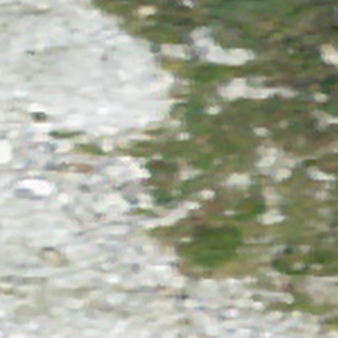
Label: other